Interaction volume radius: 10 \u00c5
Interaction volume height: 15 \u00c5
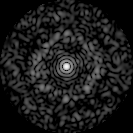
Disorder parameter: 0.8676